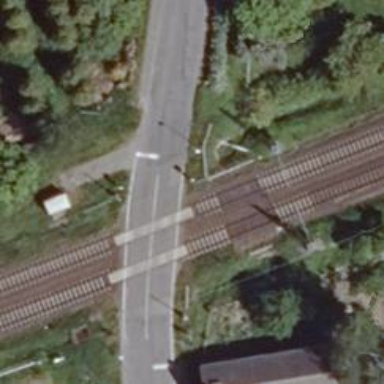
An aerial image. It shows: Level crossing with lights and saltire.